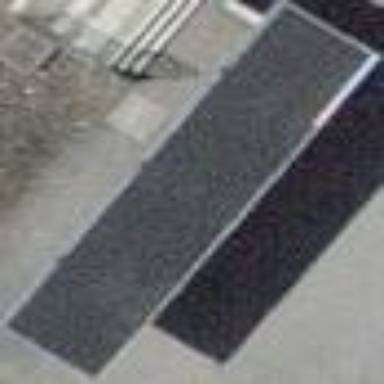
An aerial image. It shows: View of roof of building.